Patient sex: M
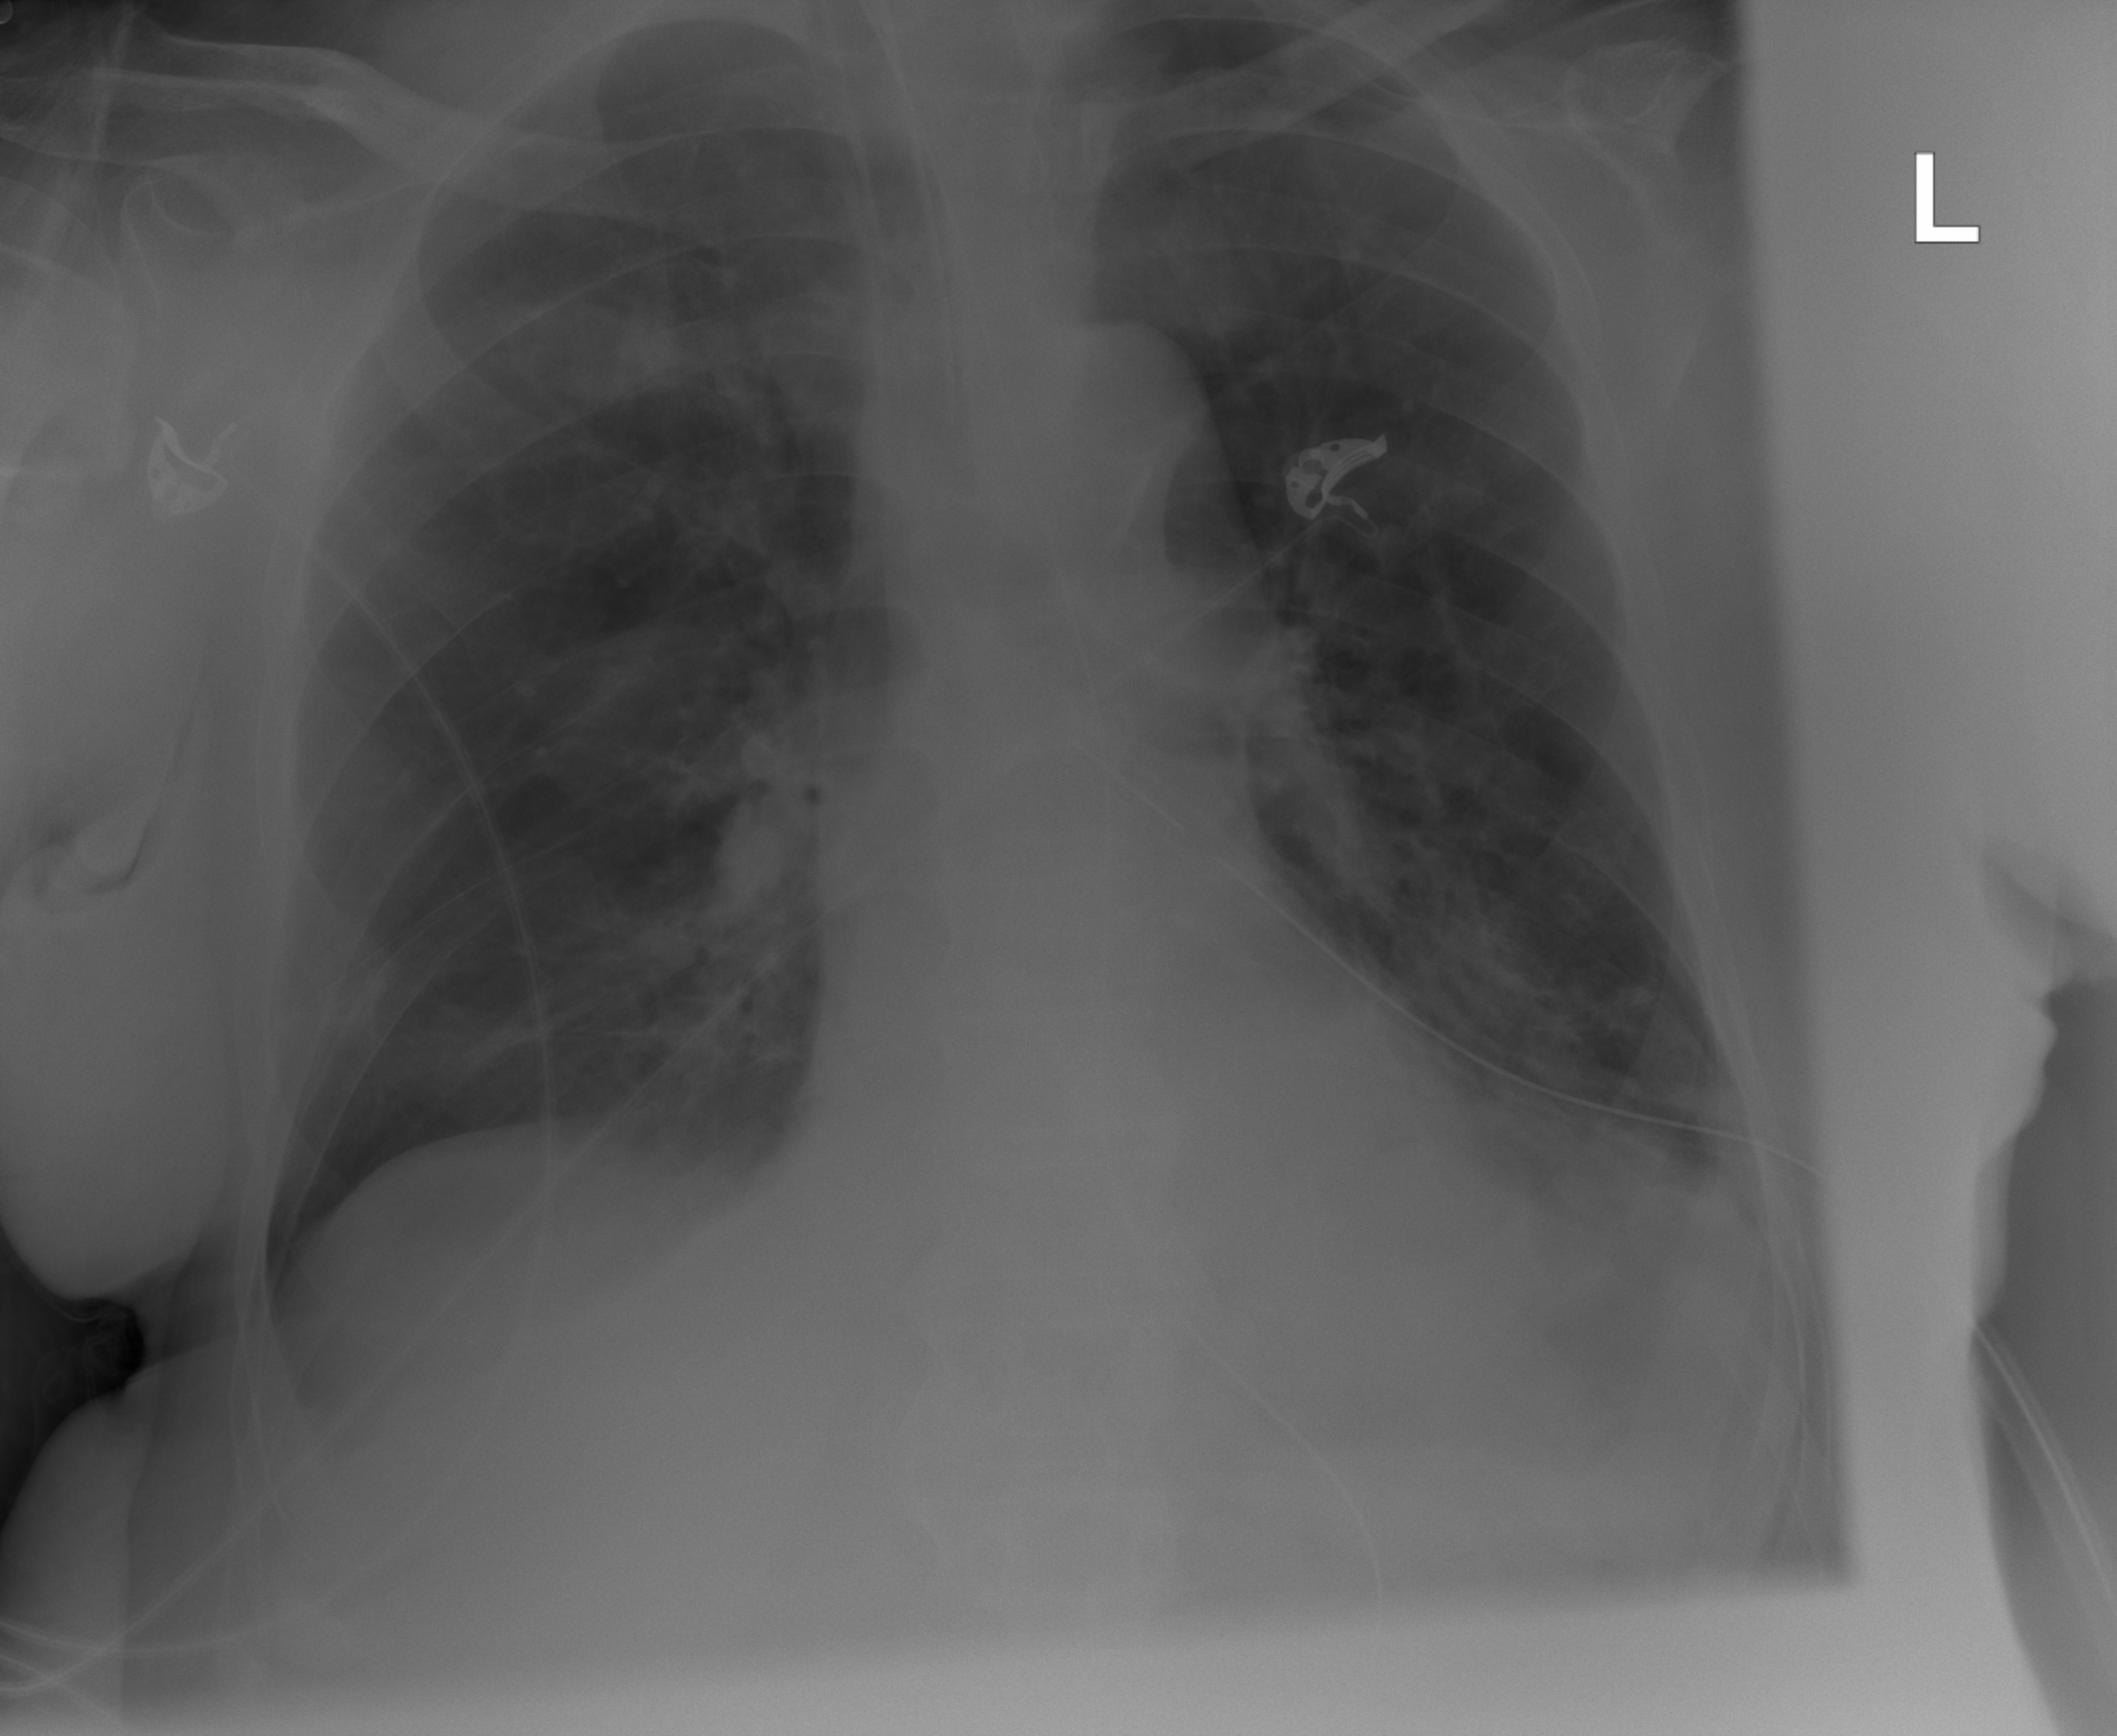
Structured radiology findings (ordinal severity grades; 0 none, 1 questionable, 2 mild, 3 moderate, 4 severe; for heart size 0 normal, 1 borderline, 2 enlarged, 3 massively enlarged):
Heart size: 0
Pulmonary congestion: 0
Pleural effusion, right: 0
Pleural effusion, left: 2
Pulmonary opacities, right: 0
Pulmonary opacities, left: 0
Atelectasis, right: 2
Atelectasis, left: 2